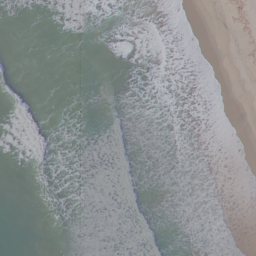
Label: beach